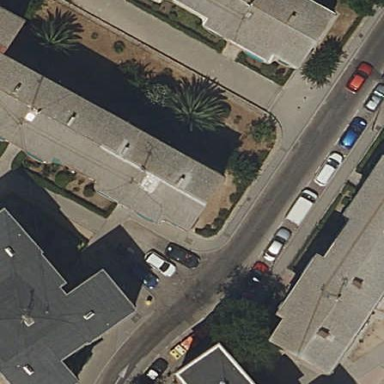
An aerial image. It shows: Residential building.